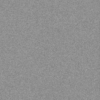
Label: dusty